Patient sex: M
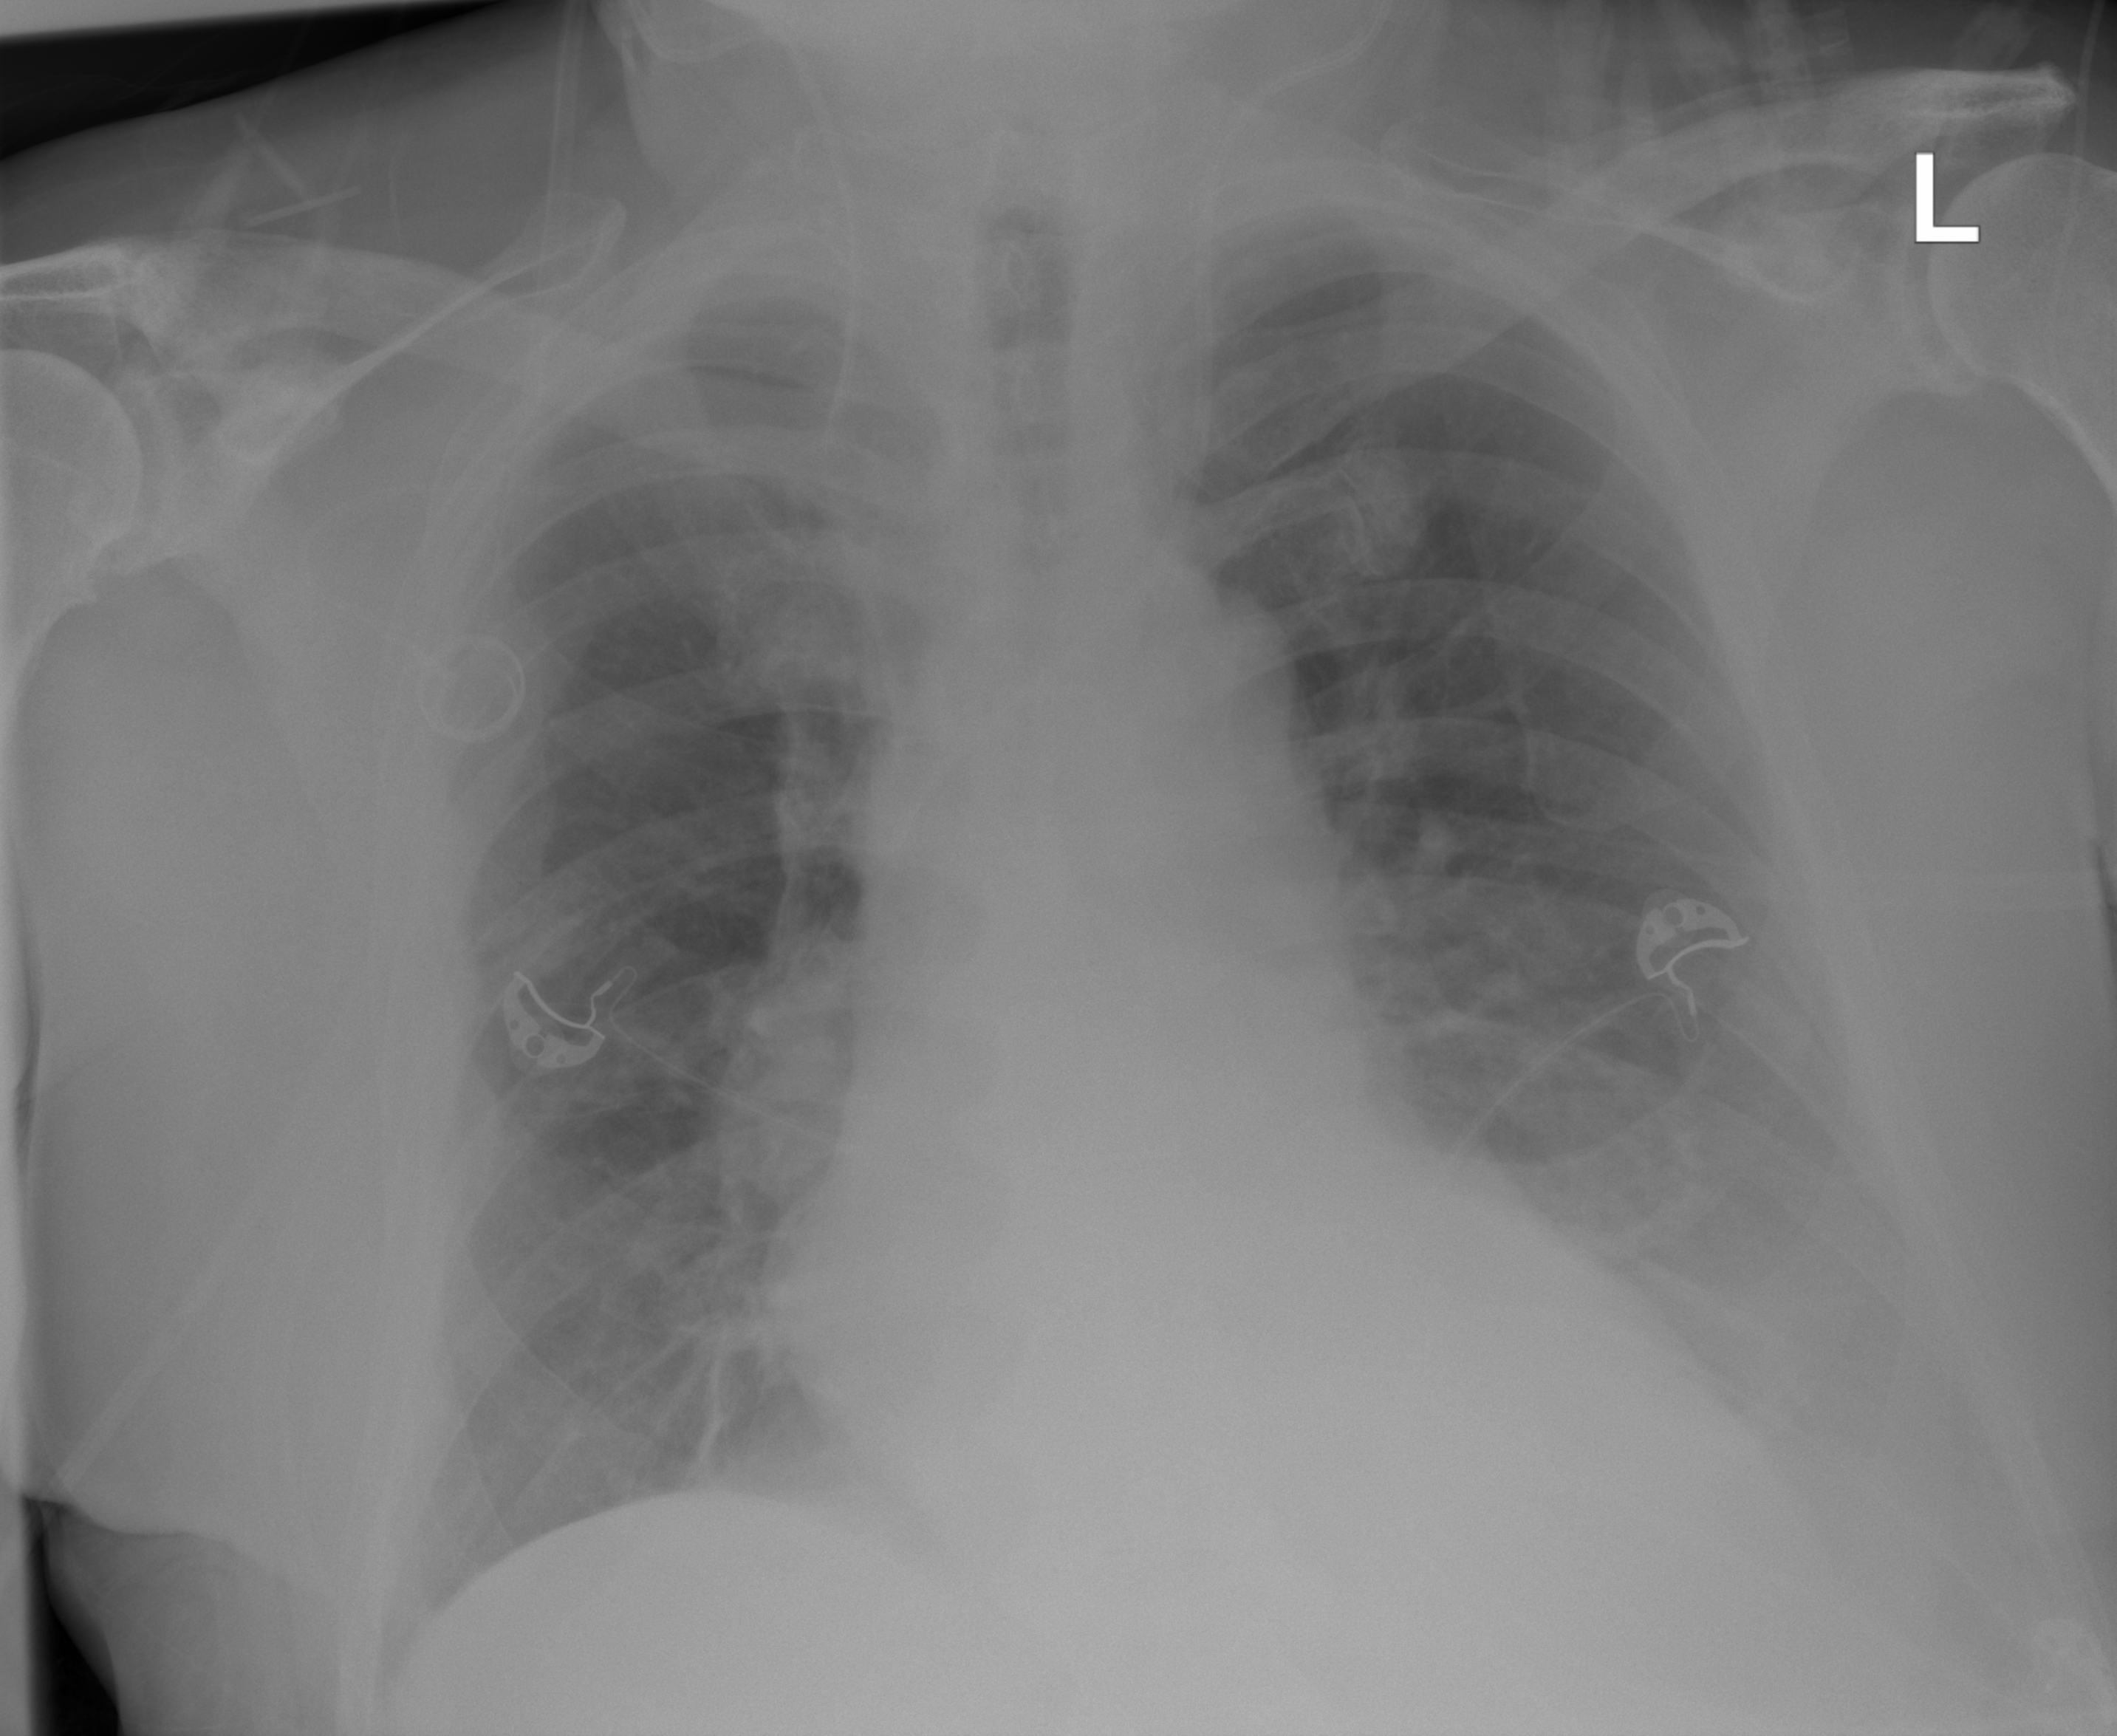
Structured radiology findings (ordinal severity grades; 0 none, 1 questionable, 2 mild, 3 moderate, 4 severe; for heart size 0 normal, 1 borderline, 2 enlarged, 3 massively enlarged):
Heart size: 2
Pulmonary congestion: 0
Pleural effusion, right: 0
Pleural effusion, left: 3
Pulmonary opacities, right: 0
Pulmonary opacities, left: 0
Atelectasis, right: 2
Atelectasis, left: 2